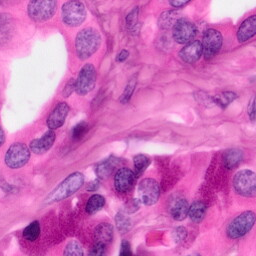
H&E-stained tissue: Pancreatic